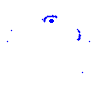
Particle: kaon